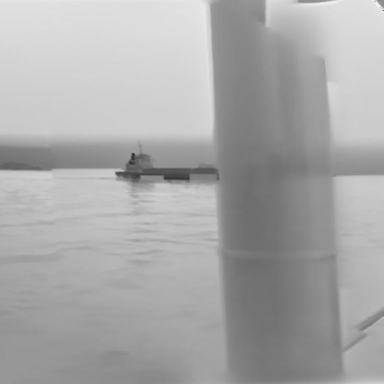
There is a liner in the infrared image.